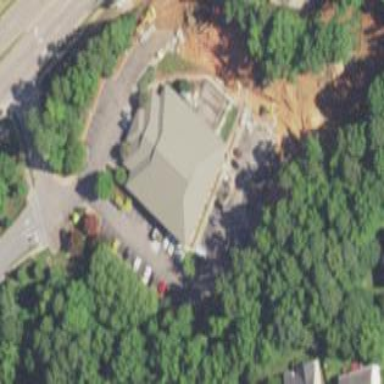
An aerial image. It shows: Building serving as veterinary clinic.